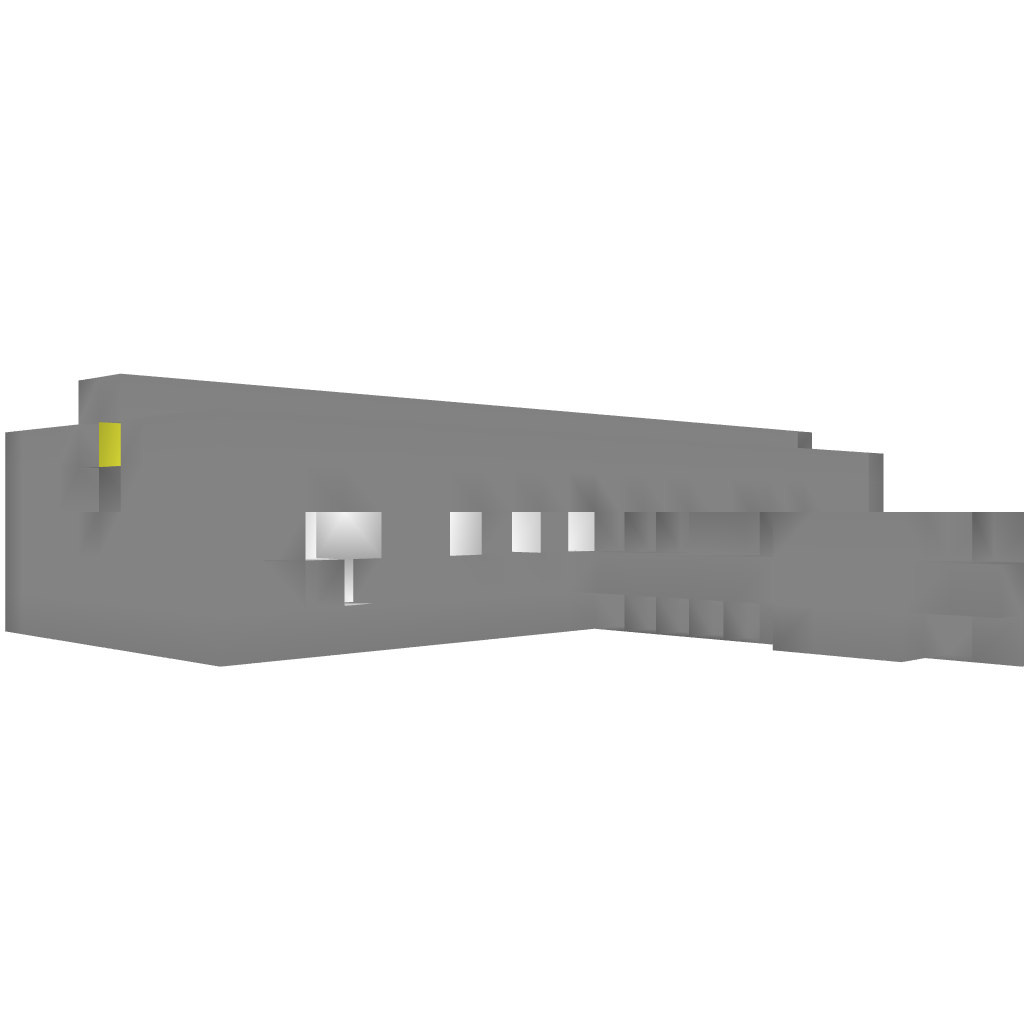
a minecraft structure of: Plane bad low quality